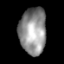
Tissue: lung
Cell type: Epithelial cells
Senescence score: 0.2182
Nuclear area (px): 1227
Mean DAPI intensity: 145.631